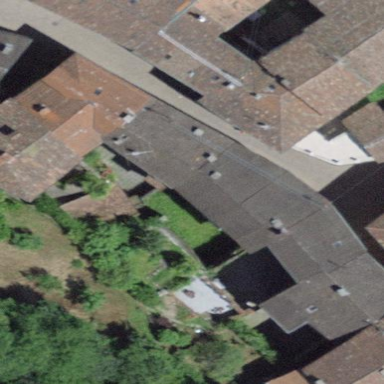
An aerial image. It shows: Hipped roof on apartment building.